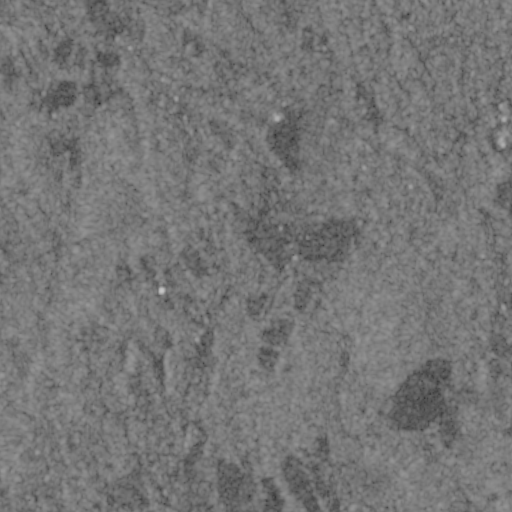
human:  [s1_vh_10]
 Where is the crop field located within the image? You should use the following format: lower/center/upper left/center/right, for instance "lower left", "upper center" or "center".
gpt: The crop field is located in the lower center of the image.
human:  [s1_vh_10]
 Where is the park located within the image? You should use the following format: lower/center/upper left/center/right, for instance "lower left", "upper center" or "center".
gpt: The park is located in the upper right of the image.
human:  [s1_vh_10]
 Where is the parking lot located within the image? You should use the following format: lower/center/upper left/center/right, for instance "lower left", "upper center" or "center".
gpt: The parking lot is located in the upper right of the image.
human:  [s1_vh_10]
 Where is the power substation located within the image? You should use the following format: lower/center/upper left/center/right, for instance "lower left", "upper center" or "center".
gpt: The power substation is located in the upper right of the image.
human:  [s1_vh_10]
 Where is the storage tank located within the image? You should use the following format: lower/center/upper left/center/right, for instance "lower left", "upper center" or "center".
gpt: The storage tank is located in the lower left of the image.
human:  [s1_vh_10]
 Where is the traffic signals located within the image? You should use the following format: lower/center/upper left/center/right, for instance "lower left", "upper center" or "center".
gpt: The traffic signals is located in the upper right of the image.
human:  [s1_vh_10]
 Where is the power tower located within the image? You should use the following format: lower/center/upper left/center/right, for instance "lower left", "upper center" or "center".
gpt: There is no power tower in the image.

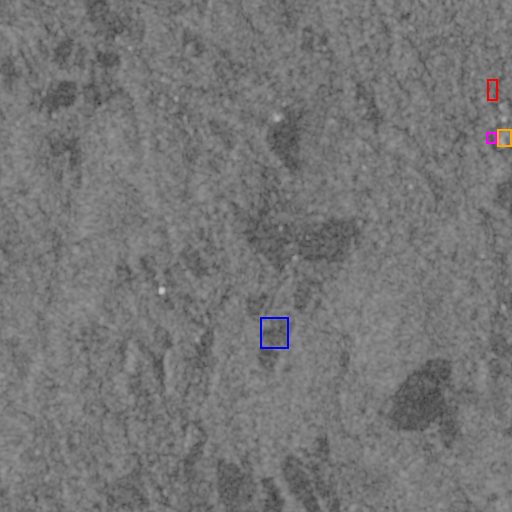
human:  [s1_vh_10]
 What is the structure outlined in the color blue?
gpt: The structure outlined in blue is a crop field.
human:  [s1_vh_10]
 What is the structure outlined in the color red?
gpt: The structure outlined in red is a park.
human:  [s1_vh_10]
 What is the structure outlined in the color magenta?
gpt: The structure outlined in magenta is a parking lot.
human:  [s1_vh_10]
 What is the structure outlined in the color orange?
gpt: The structure outlined in orange is a building.
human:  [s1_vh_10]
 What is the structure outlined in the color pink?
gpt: There is no pink outline.